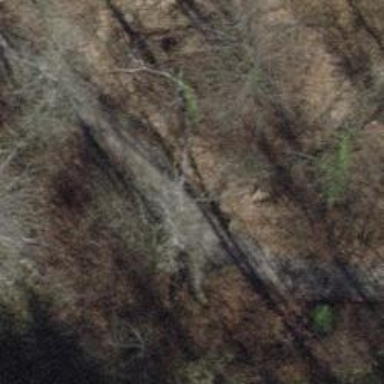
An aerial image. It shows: Brown bench in the vicinity.